Question: I built an old project in <URL>":

How can I config Xcode 5 to build the project to show an iOS 6.1-style UIButton?
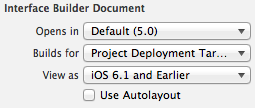
Answer: you can create a category:
'''
- (void)setRoundedBorder:(float) radius borderWidth:(float)borderWidth color:(UIColor*)color
{
CALayer * l = [self layer];
[l setMasksToBounds:YES];
[l setCornerRadius:radius];
// You can even add a border
[l setBorderWidth:borderWidth];
[l setBorderColor:[color CGColor]];
}
'''